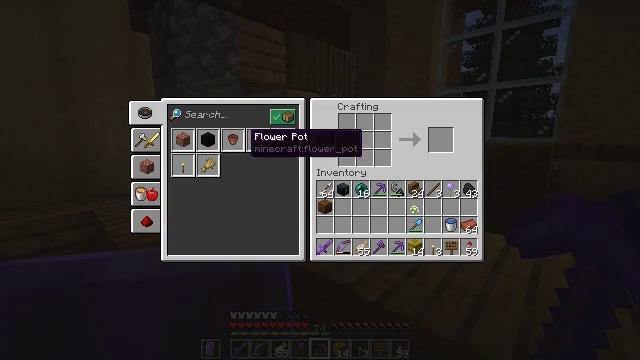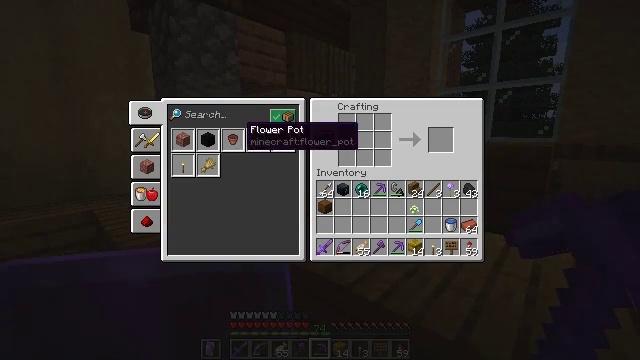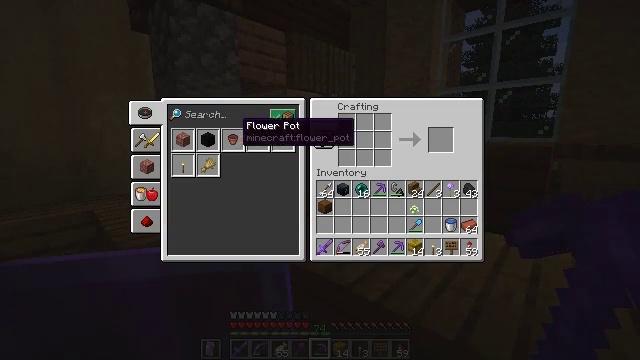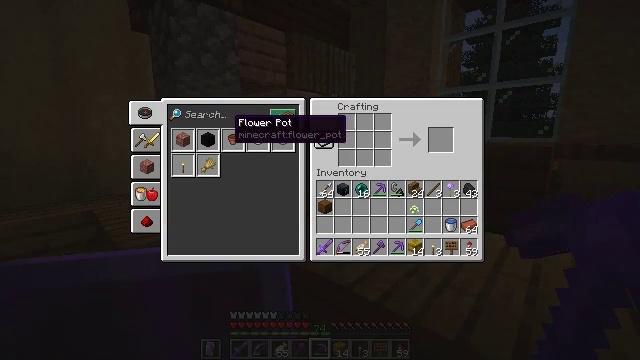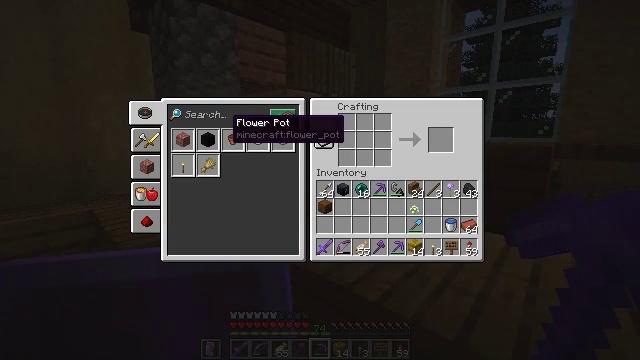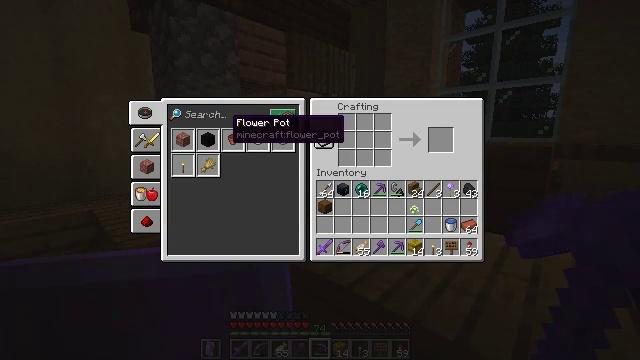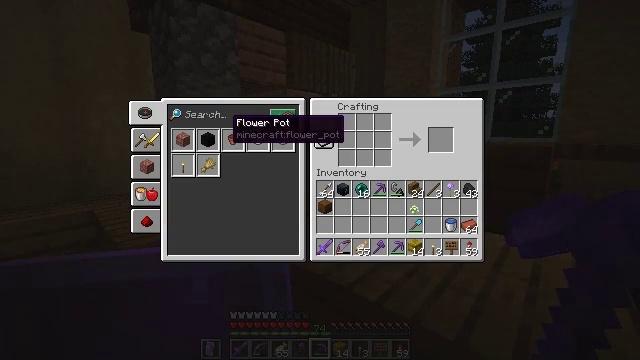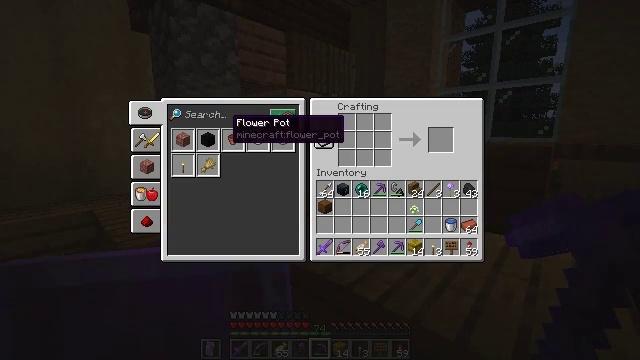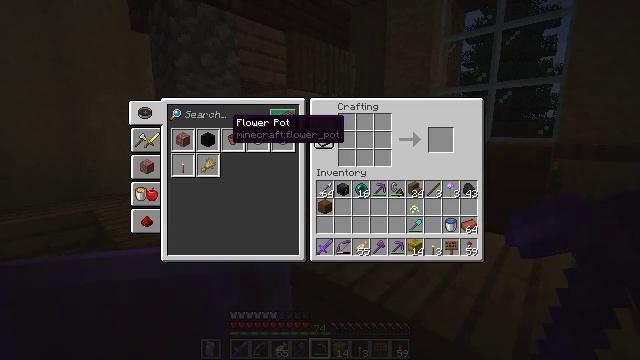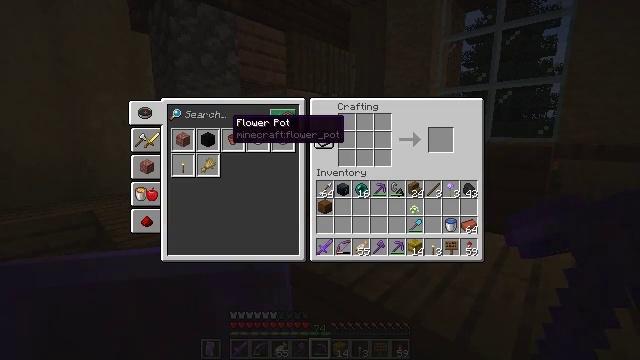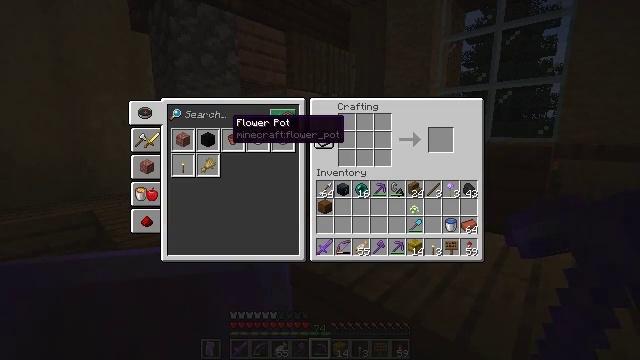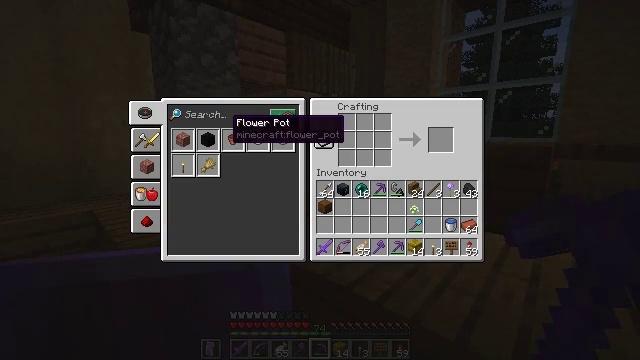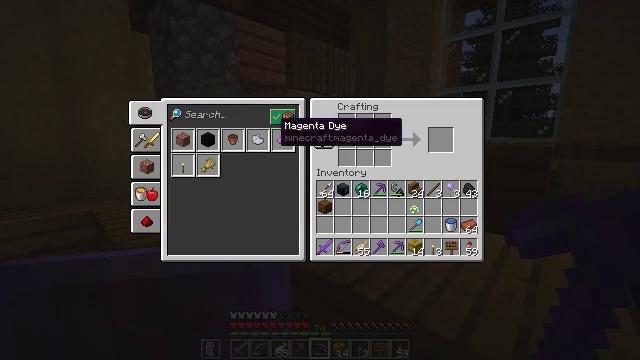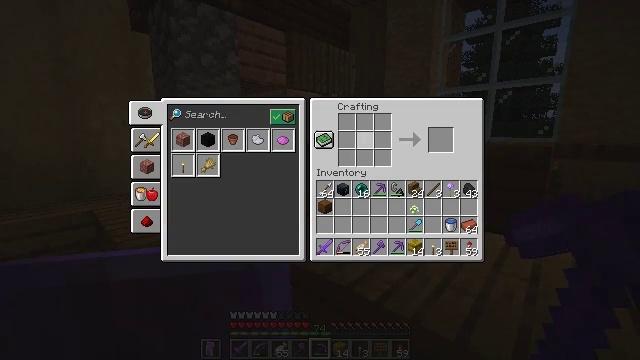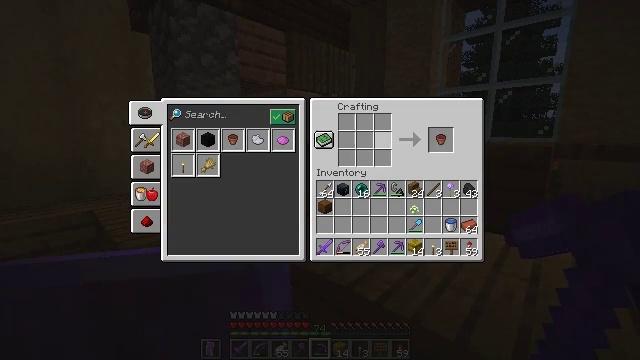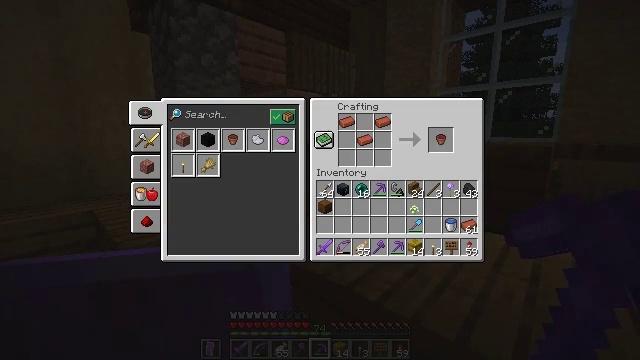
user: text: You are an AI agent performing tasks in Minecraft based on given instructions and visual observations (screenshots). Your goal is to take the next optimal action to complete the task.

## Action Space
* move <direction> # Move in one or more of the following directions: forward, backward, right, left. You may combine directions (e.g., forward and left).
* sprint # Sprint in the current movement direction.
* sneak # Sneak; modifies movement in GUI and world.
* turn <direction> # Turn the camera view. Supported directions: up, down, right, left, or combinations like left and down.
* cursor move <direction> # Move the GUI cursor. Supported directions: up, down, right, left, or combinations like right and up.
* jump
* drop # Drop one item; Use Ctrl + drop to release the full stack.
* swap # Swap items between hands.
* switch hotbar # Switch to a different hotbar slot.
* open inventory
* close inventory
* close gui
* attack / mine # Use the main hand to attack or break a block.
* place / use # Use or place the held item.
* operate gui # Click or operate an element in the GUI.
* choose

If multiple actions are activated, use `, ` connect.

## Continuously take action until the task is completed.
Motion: motion action
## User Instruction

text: Produce a flower pot on a crafting table.
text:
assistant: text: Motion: cursor move up
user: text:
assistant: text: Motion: no_op
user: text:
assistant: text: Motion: cursor move left
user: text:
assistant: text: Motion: no_op
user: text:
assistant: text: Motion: no_op
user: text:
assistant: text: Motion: no_op
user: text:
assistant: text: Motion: no_op
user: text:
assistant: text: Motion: no_op
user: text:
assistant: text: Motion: operate gui
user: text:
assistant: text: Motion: operate gui
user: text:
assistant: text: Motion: operate gui
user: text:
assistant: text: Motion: cursor move right
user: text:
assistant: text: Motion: cursor move right and down
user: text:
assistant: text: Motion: cursor move right
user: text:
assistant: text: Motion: cursor move right
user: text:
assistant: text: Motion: cursor move right
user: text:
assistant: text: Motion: cursor move right
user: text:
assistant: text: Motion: cursor move right
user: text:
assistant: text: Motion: no_op
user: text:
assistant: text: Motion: no_op
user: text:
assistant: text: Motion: no_op
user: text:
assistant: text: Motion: no_op
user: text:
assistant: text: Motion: no_op
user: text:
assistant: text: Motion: no_op
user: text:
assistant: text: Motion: no_op
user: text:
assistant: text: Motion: no_op
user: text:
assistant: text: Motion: no_op
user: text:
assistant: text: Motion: no_op
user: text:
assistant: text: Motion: no_op
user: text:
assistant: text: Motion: operate gui